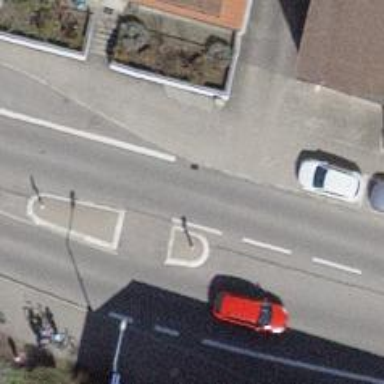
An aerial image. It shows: Marked road crossing.